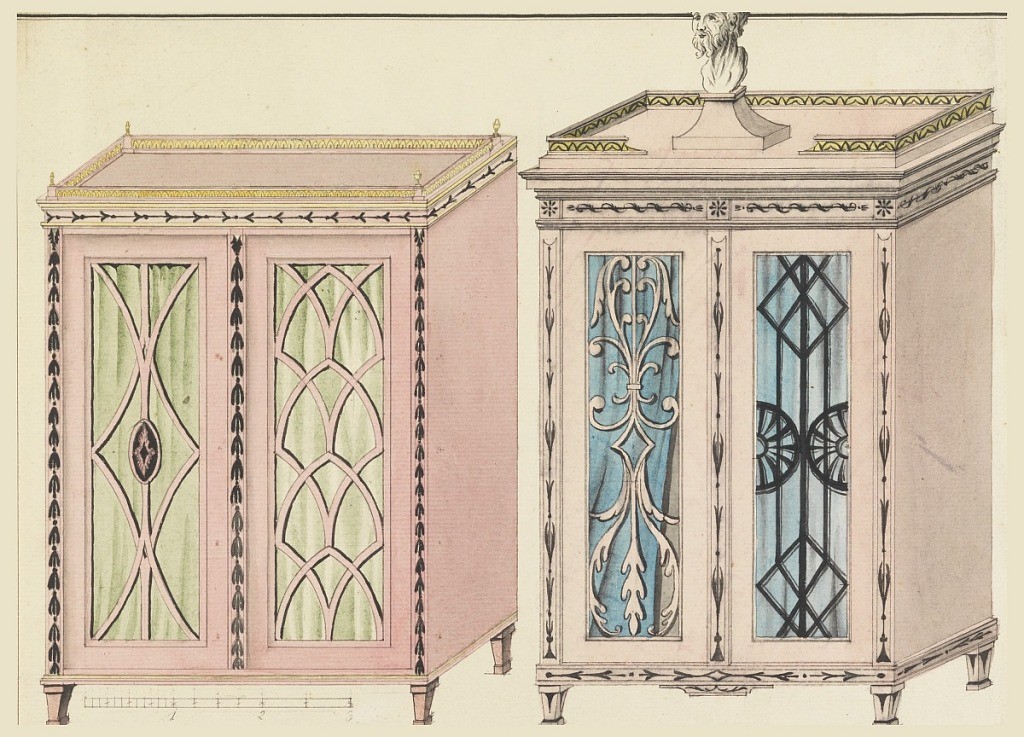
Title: Designs for Two Cabinets
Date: ca. 1805
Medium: Pen and black ink, brush and watercolor, graphite on paper
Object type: Drawing
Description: Two cabinets, each with alternative treatment of door tracery and one with pedestal and bust on top. Scale below.